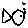
Label: fish